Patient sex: M
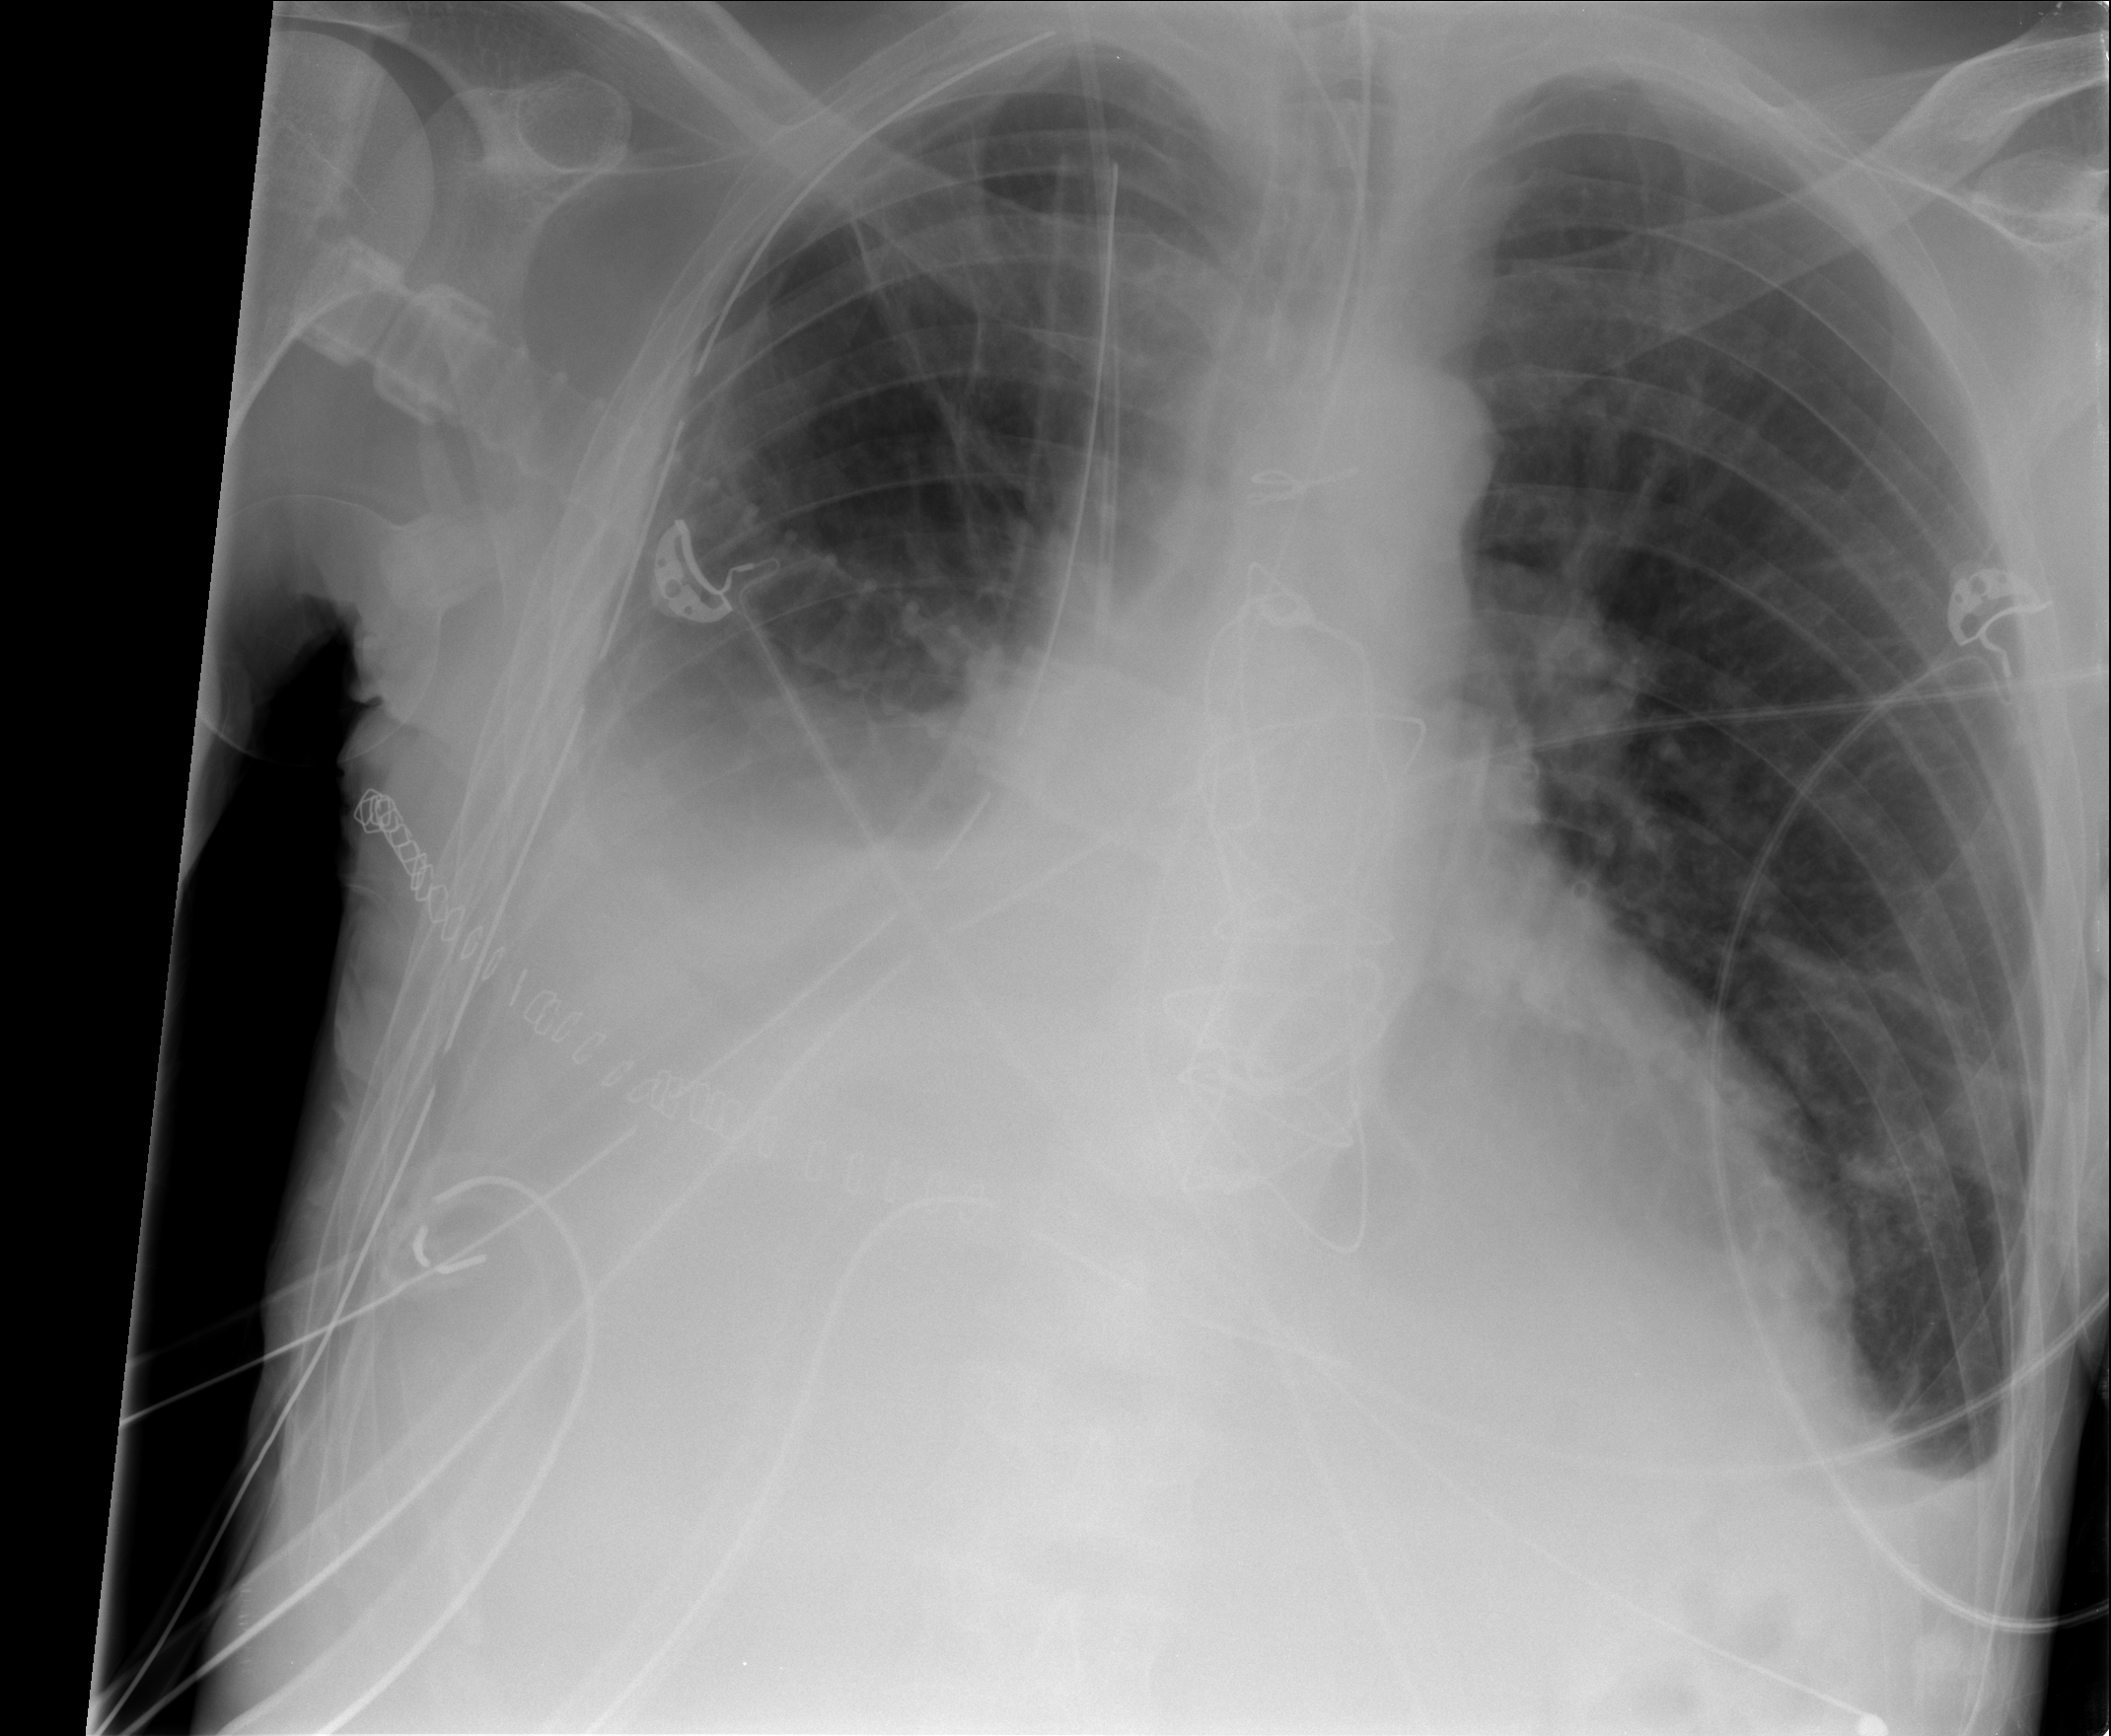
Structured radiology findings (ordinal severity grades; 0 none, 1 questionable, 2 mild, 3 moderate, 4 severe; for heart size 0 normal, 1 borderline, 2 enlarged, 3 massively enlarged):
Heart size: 2
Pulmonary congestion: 2
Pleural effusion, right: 3
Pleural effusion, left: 2
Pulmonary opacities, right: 0
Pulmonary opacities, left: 0
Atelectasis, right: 3
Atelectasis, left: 2